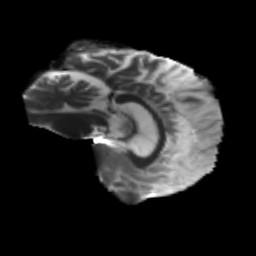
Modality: T2w
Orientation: sagittal
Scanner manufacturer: siemens
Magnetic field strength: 3 T
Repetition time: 8.8 s
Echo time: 0.085 s